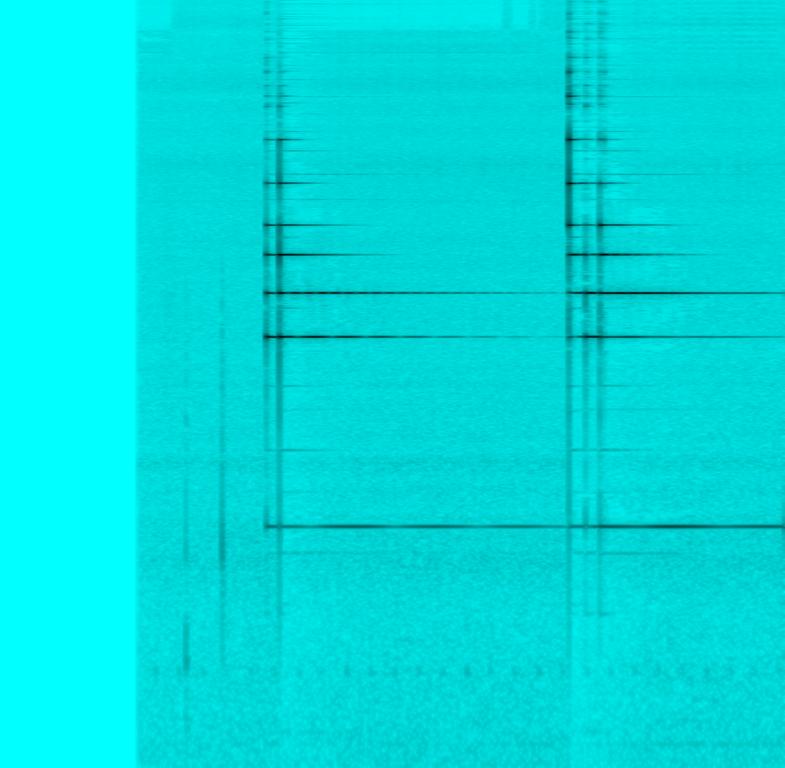
The song is instrumental. The song is medium with a bell ringing with echoes in the room. There is no other instrumentation. The song is healing and relaxing in nature. The audio quality is bad with ambient room noise.